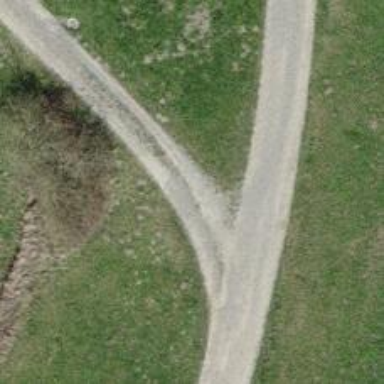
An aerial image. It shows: Well-maintained track road of grade 1.